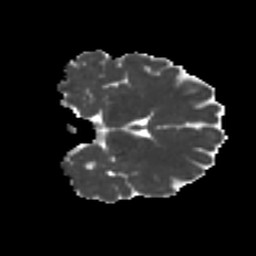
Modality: MD
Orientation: coronal
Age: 31
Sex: male
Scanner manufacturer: ge
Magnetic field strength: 3 T
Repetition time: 7.8 s
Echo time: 0.061 s